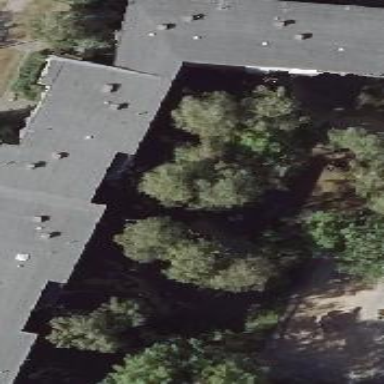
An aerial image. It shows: View of apartment building.